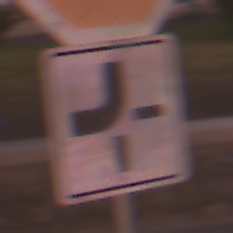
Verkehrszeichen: VerlaufVorfahrtsstrasse2
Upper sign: Stop
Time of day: SunriseSunset
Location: Outdoor (Urban)
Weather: PartlyCloudy
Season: NotSpecified
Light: Natural